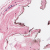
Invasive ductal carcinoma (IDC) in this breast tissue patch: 0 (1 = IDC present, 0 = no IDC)